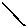
Label: line